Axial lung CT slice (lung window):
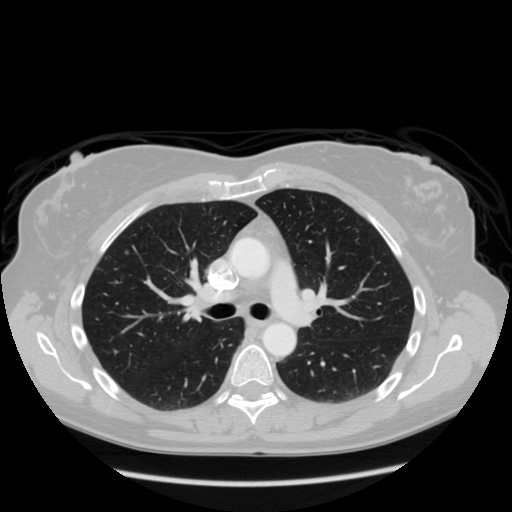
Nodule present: no